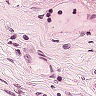
Metastatic tissue present: no